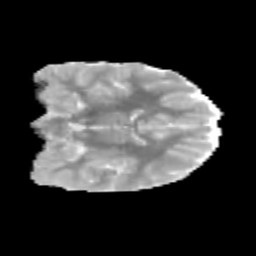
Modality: MD
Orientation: coronal
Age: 9
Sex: female
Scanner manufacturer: siemens
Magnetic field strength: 3 T
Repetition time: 3.8 s
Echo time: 0.07 s